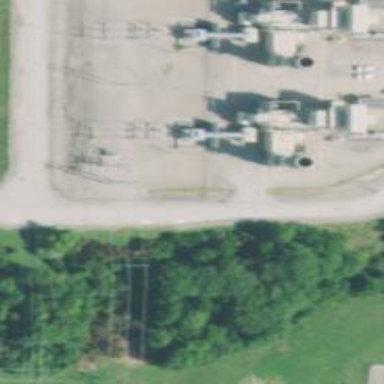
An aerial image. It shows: Gas turbine power generator.